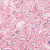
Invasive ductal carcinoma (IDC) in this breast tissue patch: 0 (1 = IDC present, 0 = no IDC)